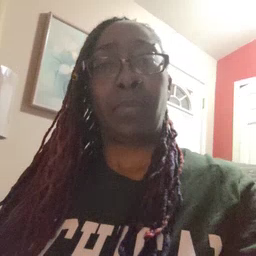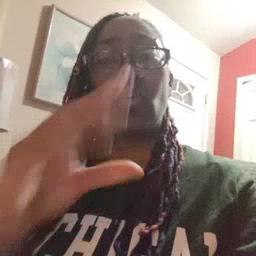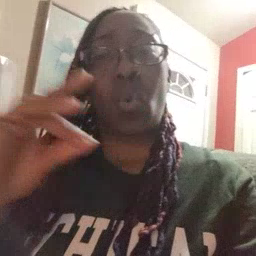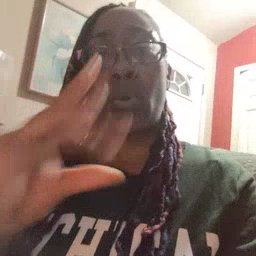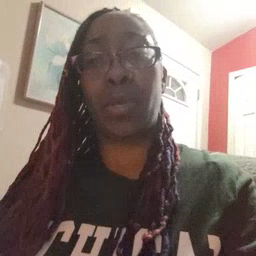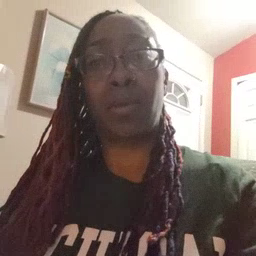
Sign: story